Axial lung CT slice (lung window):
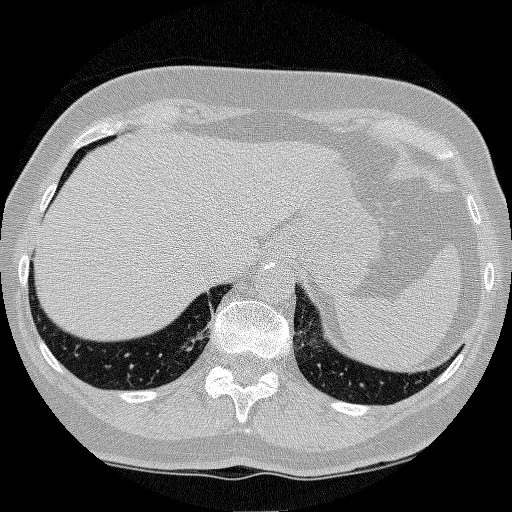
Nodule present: no